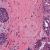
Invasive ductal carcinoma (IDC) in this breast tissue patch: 0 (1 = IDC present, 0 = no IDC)